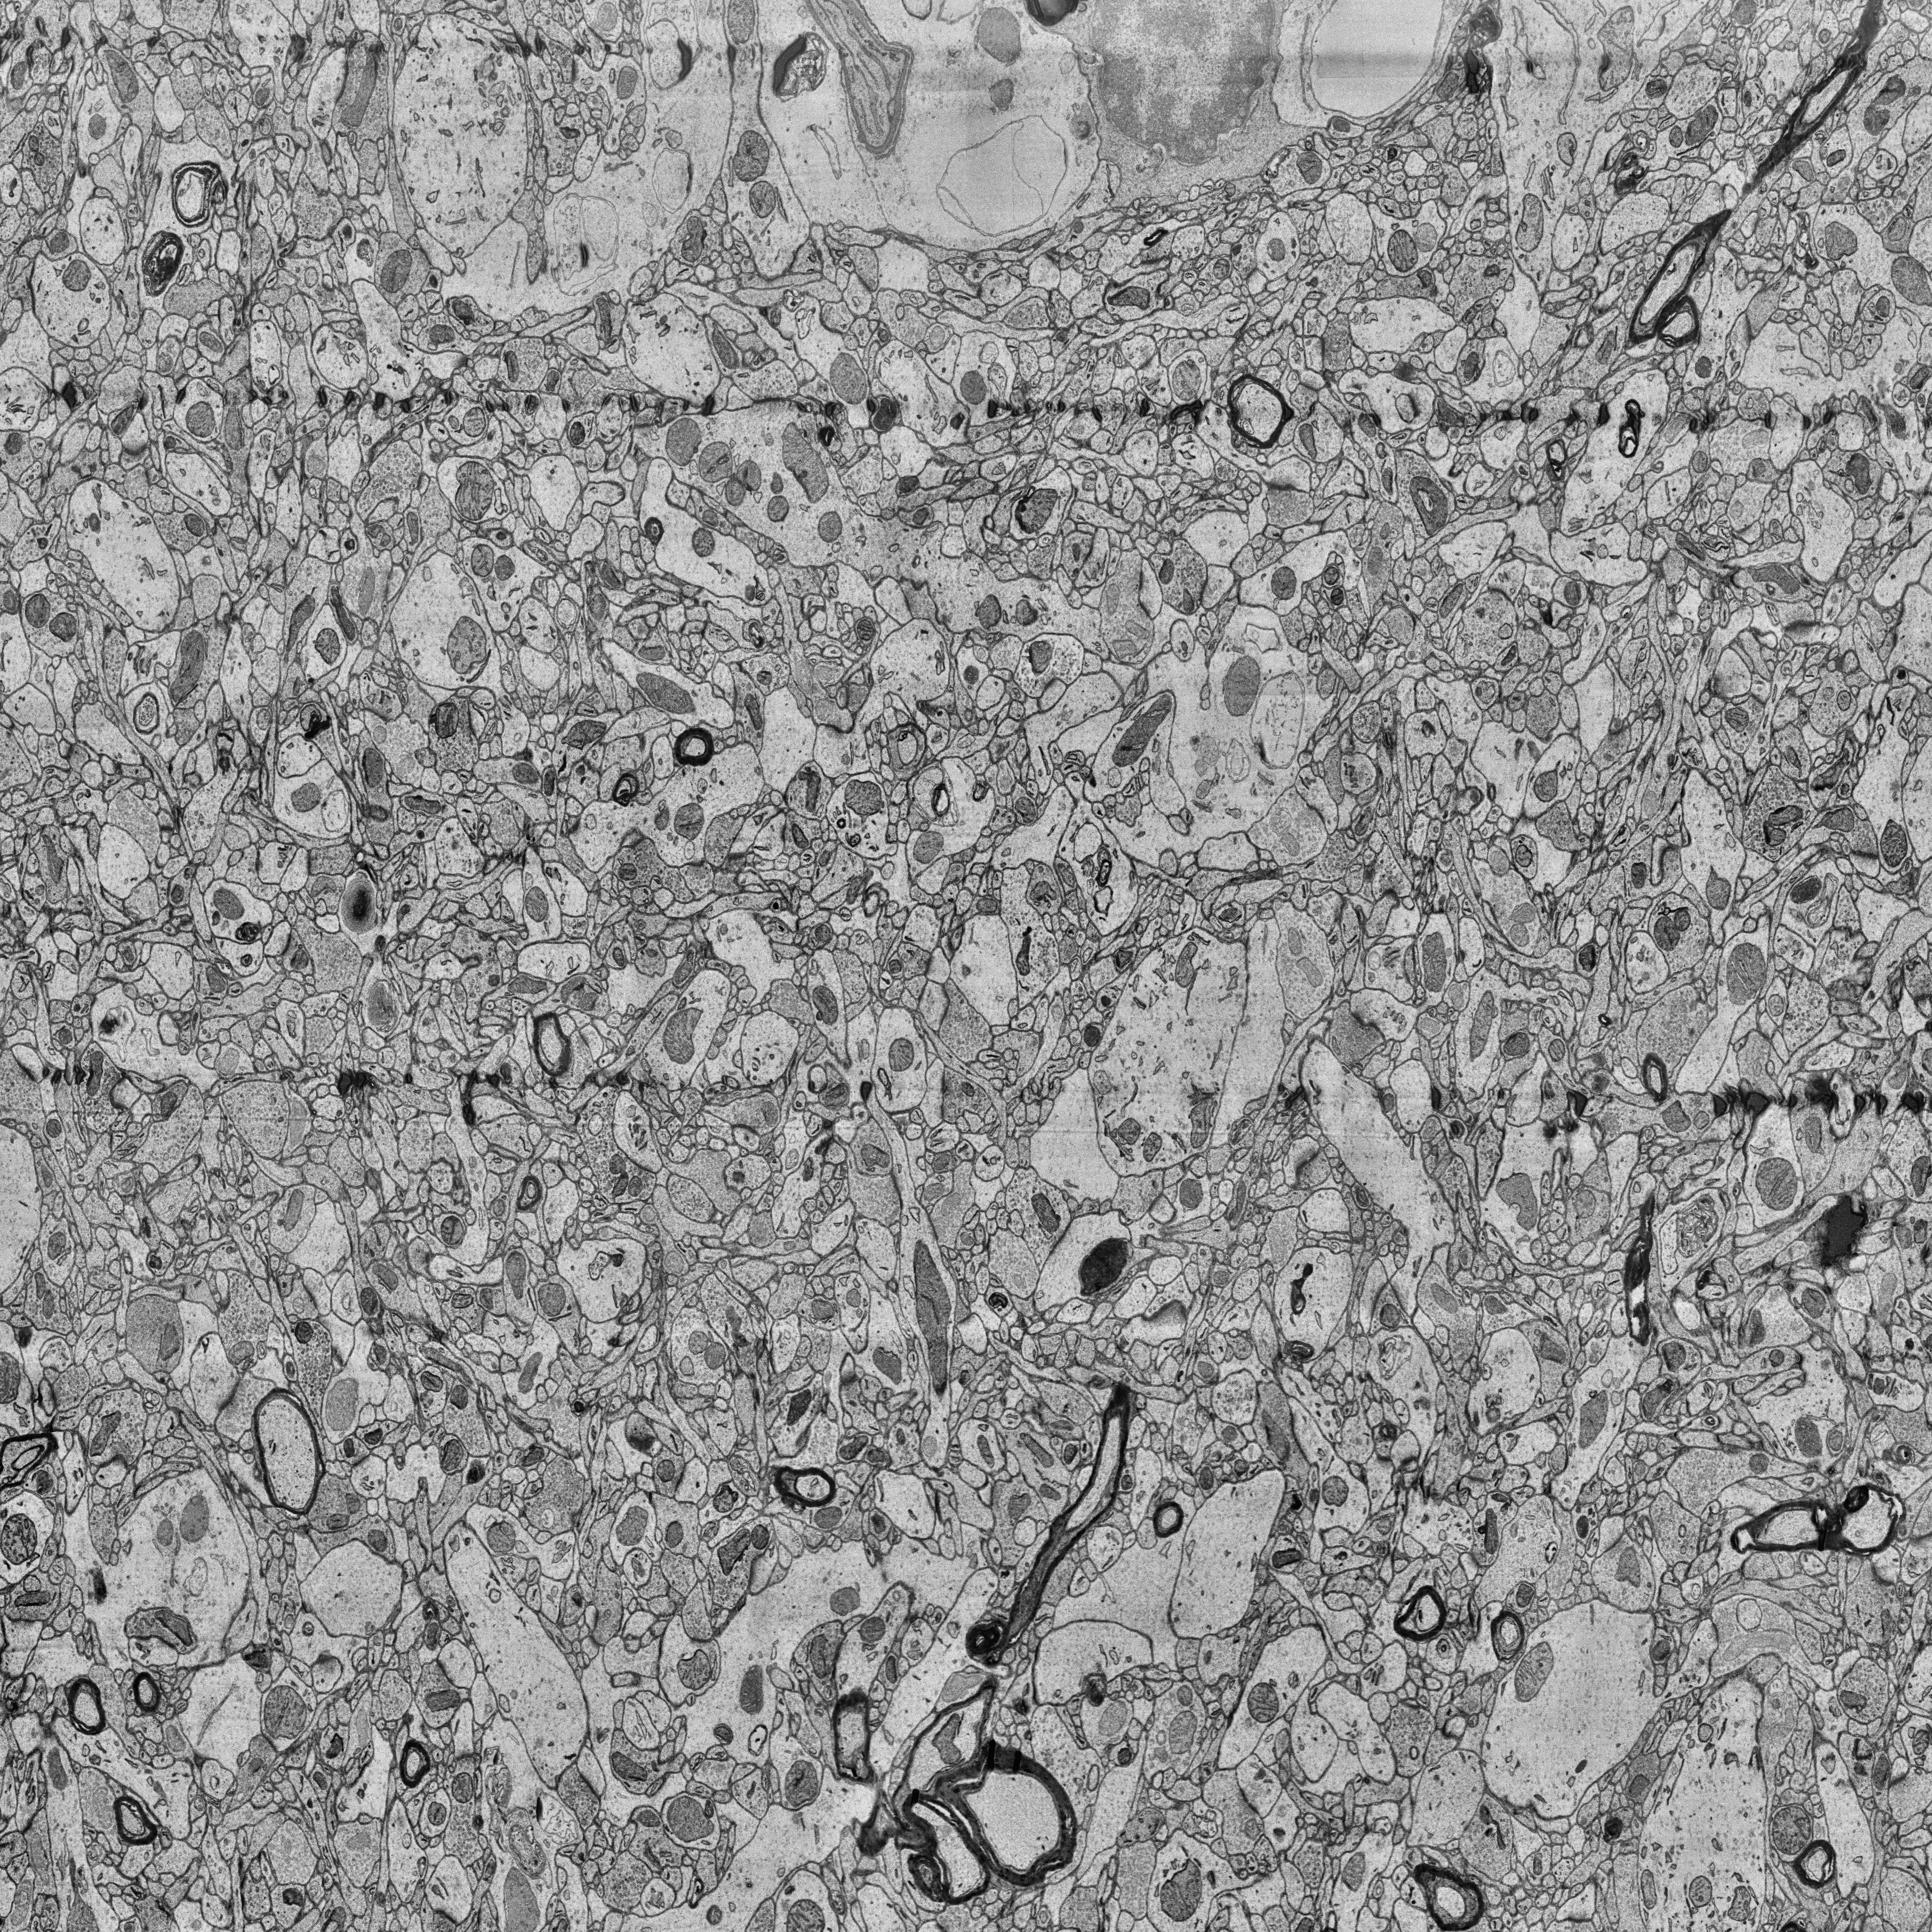
Electron microscopy slice of human cortex tissue
Slice depth (z): 136
Mitochondria instances in slice: 493